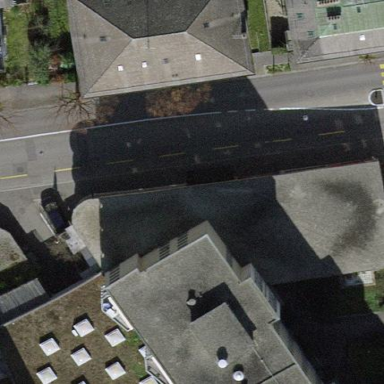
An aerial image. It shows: Commercial building.